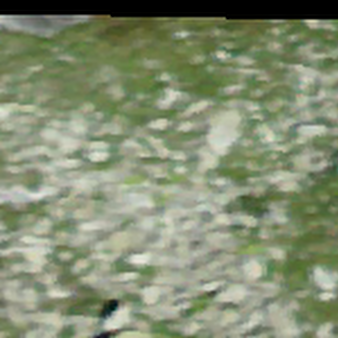
Label: other